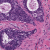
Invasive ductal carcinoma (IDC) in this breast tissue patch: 0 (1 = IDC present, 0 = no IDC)